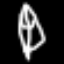
Label: leaf